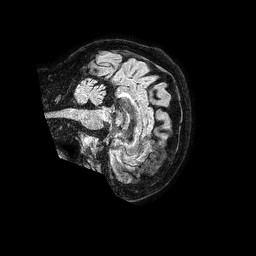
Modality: FLAIR
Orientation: sagittal
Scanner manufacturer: philips
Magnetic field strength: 1.5 T
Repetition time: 4.8 s
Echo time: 0.3 s